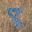
Label: 8